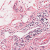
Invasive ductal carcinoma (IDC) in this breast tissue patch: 0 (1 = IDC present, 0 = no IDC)